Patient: sex M, age 35
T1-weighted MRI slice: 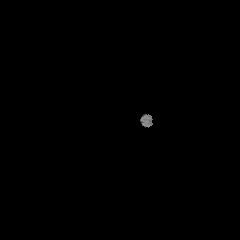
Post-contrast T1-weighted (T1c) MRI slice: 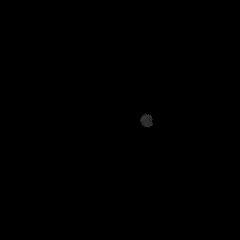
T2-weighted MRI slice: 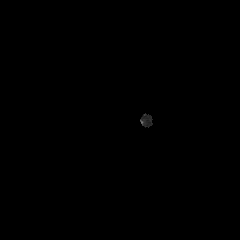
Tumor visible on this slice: no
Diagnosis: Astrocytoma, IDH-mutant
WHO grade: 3